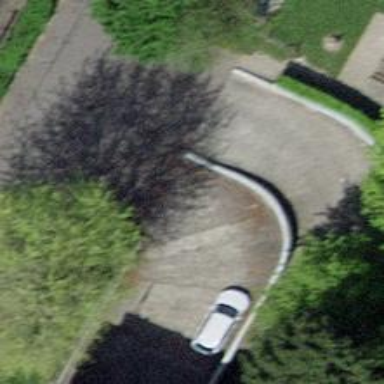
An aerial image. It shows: Asphalt parking aisle off service road.